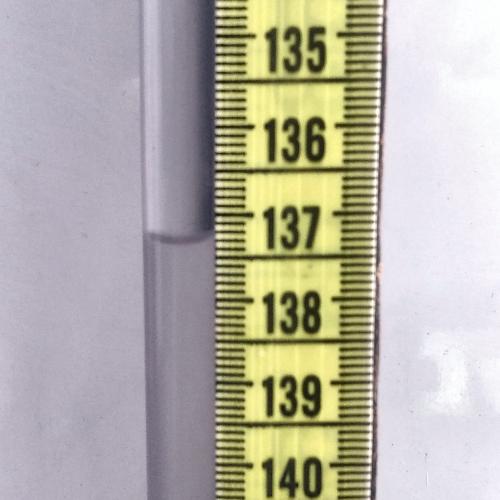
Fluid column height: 137.3 cm